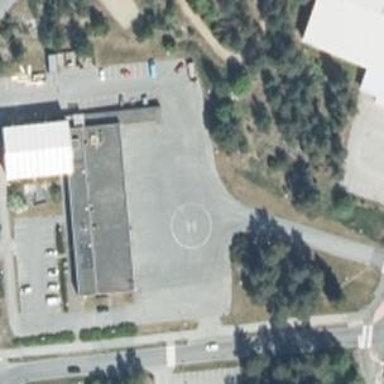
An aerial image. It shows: Image of helipad at airport.